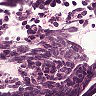
Metastatic tissue present: no